Question: I'm new to JS and Knockout. I want to copy a particular observable inside an observableArray to another observableArray. How can I do this?
'''
<table>
<thead>
<tr>
<th>Passenger Name</th>
<th>Meal</th>
<th>Amount ($)</th>
<th></th>
</tr>
</thead>
@*render a copy of seats child elements for each entry in the seats array*@
<tbody data-bind="foreach: seats">
<tr>
<td data-bind="text: name"></td>
@*update the view to make use of the formatted Price*@
<td>
<select data-bind="options: $root.availableMeals,
value: meal, optionsText: 'mealName'">
</select>
</td>
<td data-bind="text: formattedPrice"></td>
<td><a href="#" data-bind="click: $root.removeSeat">Remove</a></td>
</tr>
</tbody>
</table>
'''

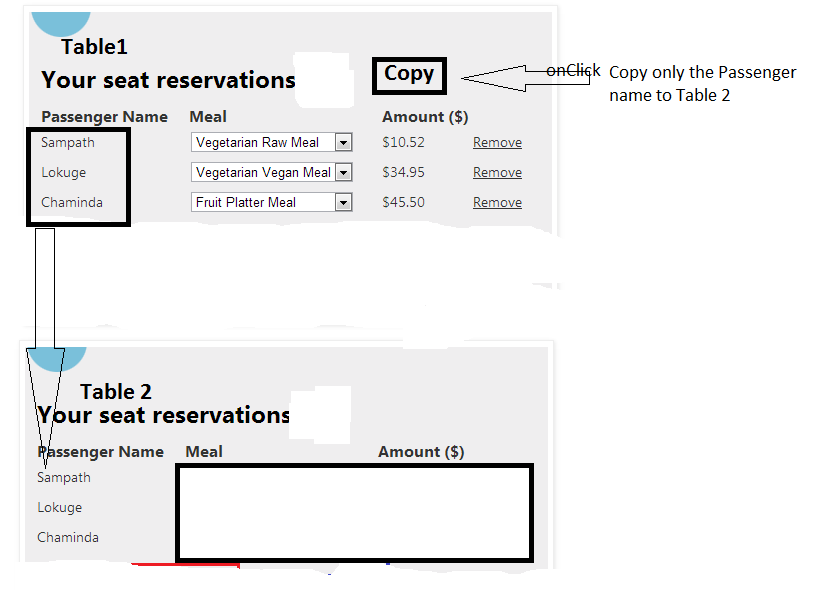
Answer: I've created a <URL> that shows how you can move items between observable arrays, using the below code:
'''
<p>first list:</p>
<table>
<tbody data-bind="foreach: contents">
<td> <strong>
<span id="textKey" data-bind="text: displayKey" />
</strong>
</td>
<td>
<input id="textValue" type="text" data-bind="value: displayValue" />
</td>
<td>
<input type="button" data-bind="click: $root.copyItem" value="select" />
</td>
</tbody>
</table>
<p>Second list:</p>
<table>
<tbody data-bind="foreach: selectedContents">
<td> <strong>
<span id="textKey" data-bind="text: displayKey" />
</strong>
</td>
<td>
<input id="textValue" type="text" data-bind="value: displayValue" />
</td>
</tbody>
</table>
'''
'''
function ViewModel() {
var self = this;
self.contents = ko.observableArray([{
"displayKey": "Fruit",
"displayValue": "Bananas"
}, {
"displayKey": "Colour",
"displayValue": "Red"
}, {
"displayKey": "Car",
"displayValue": "Ferrari"
}]);
self.selectedContents = ko.observableArray([]);
self.copyItem = function(item) {
self.selectedContents.removeAll();
self.selectedContents.push(item);
}
}
ko.applyBindings(new ViewModel());
'''